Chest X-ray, AP view. Patient: 52 years old, sex M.
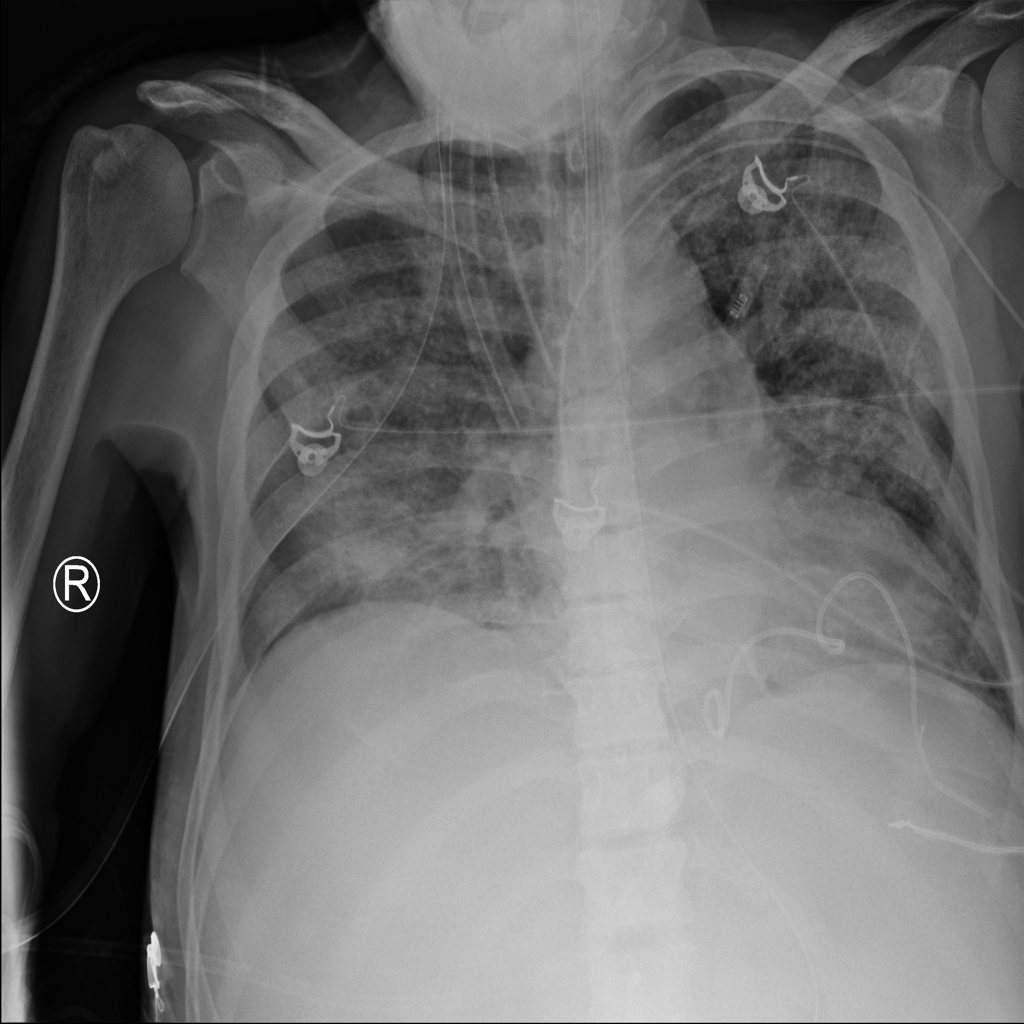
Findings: No Finding